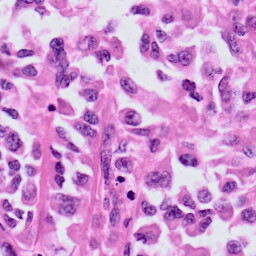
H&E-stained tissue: Skin